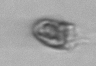
Label: Balanion